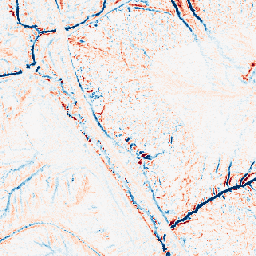
Category: edge_preserving
Decomposition family: median
Decomposition parameters: size: 7
Upsampling method: area
Upsampling parameters: scale: 8
Upsampling scale: 8